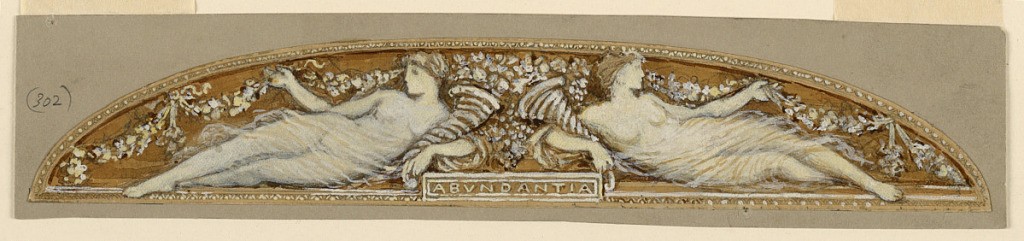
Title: Abundance (Design for Lunette, Equitable Building, New York)
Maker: Francis Augustus Lathrop, American, 1849–1909
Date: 1893–94
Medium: Brush and watercolor, gouache, graphite on paper
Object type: Drawing
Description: Project for a painted lunette in the old Equitable Building, New York City. Two women, recumbent, symmetrical to the axis. They hold cornucopias in their arms and support festoons with their hands. "ABVNDANTIA" written on a tablet in the bottom center.